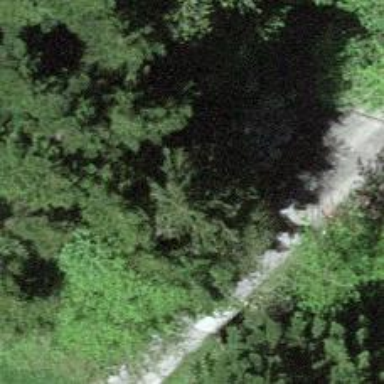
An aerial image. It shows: Culvert tunnel.